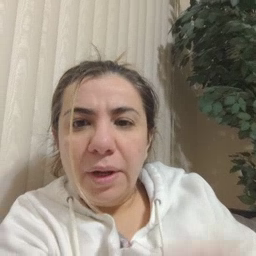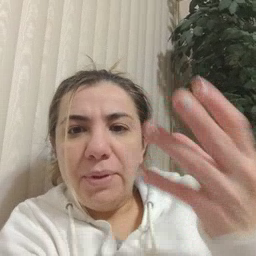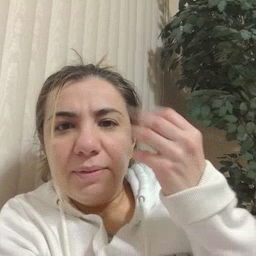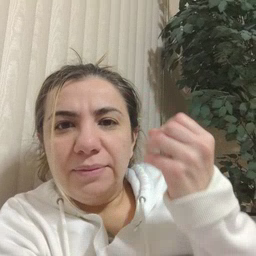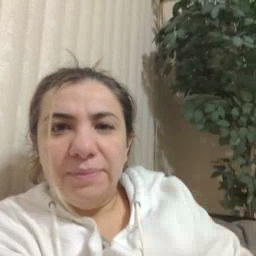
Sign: many